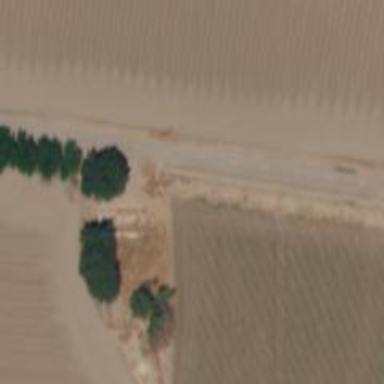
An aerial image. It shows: Irrigation culvert tunnel for service purposes.